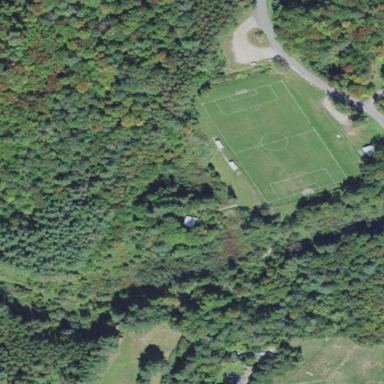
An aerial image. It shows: Soccer field with turf surface.